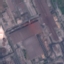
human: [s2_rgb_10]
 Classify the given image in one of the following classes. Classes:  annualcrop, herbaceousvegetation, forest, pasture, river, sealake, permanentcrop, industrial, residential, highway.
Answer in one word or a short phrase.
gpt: Industrial